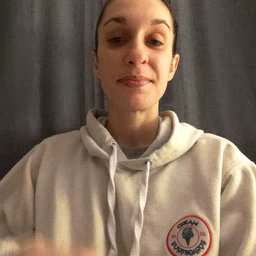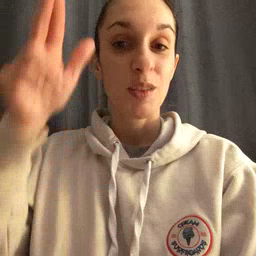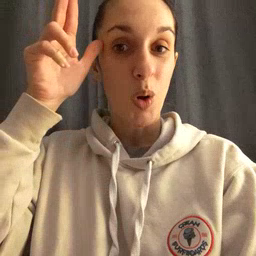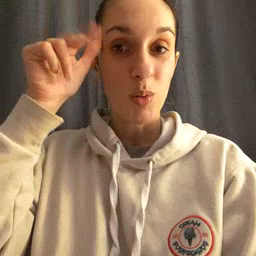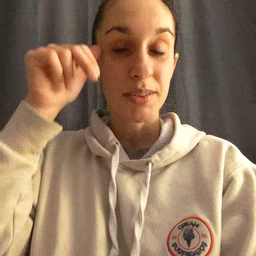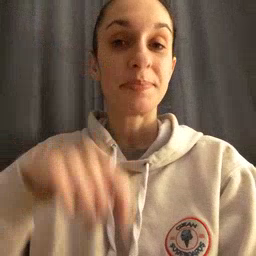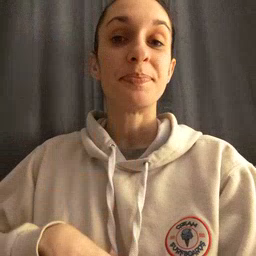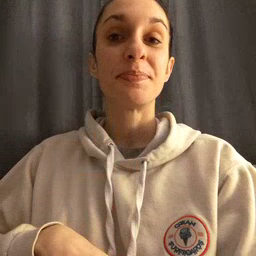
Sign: horse